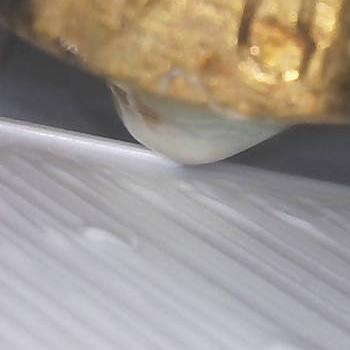
Flow rate: 59%